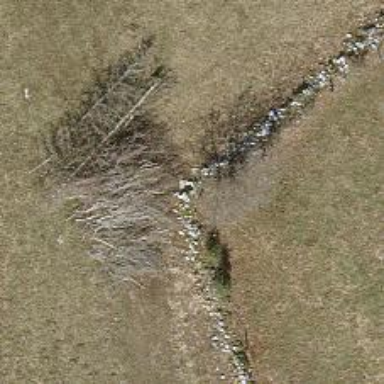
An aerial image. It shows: Dry stone wall barrier.